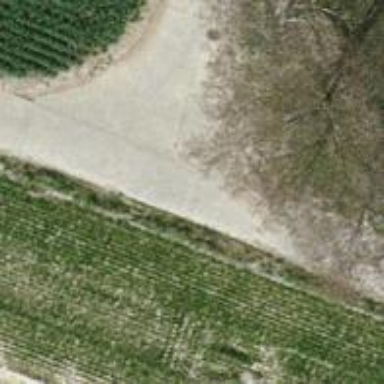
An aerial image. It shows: Well-maintained track road with grade 1 tracktype.